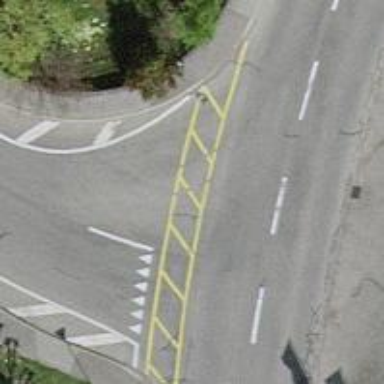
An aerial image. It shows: Road with "give way" sign.